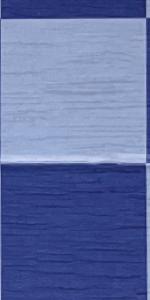
Label: Empty